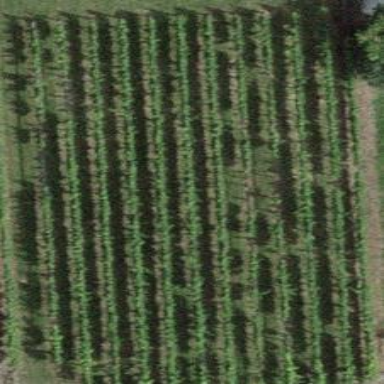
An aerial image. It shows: Vineyard with grape crops.